The plot is a time-scale (wavelet) decomposition of a bearing vibration signal. Diagnose the bearing from this image, choosing from: normal, inner_race, outer_race, ball.
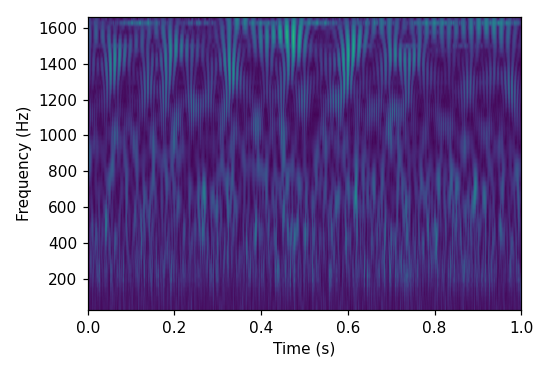
Answer: outer_race